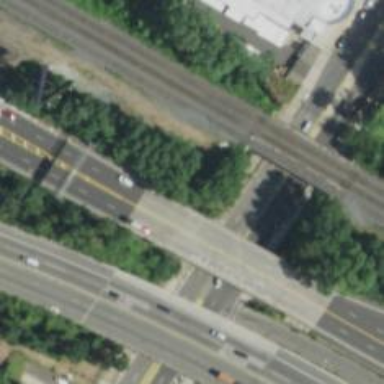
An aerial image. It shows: Bridge for trunk highway with expressway access.